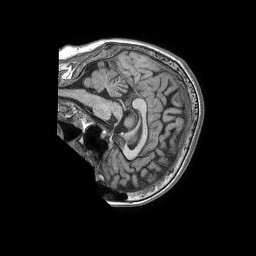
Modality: T1w
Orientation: sagittal
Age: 55
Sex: female
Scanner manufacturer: philips
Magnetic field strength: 1.5 T
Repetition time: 0.007718 s
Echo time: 0.003572 s